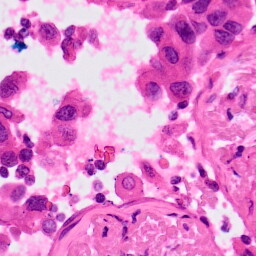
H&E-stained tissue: Lung